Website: macys
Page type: payment
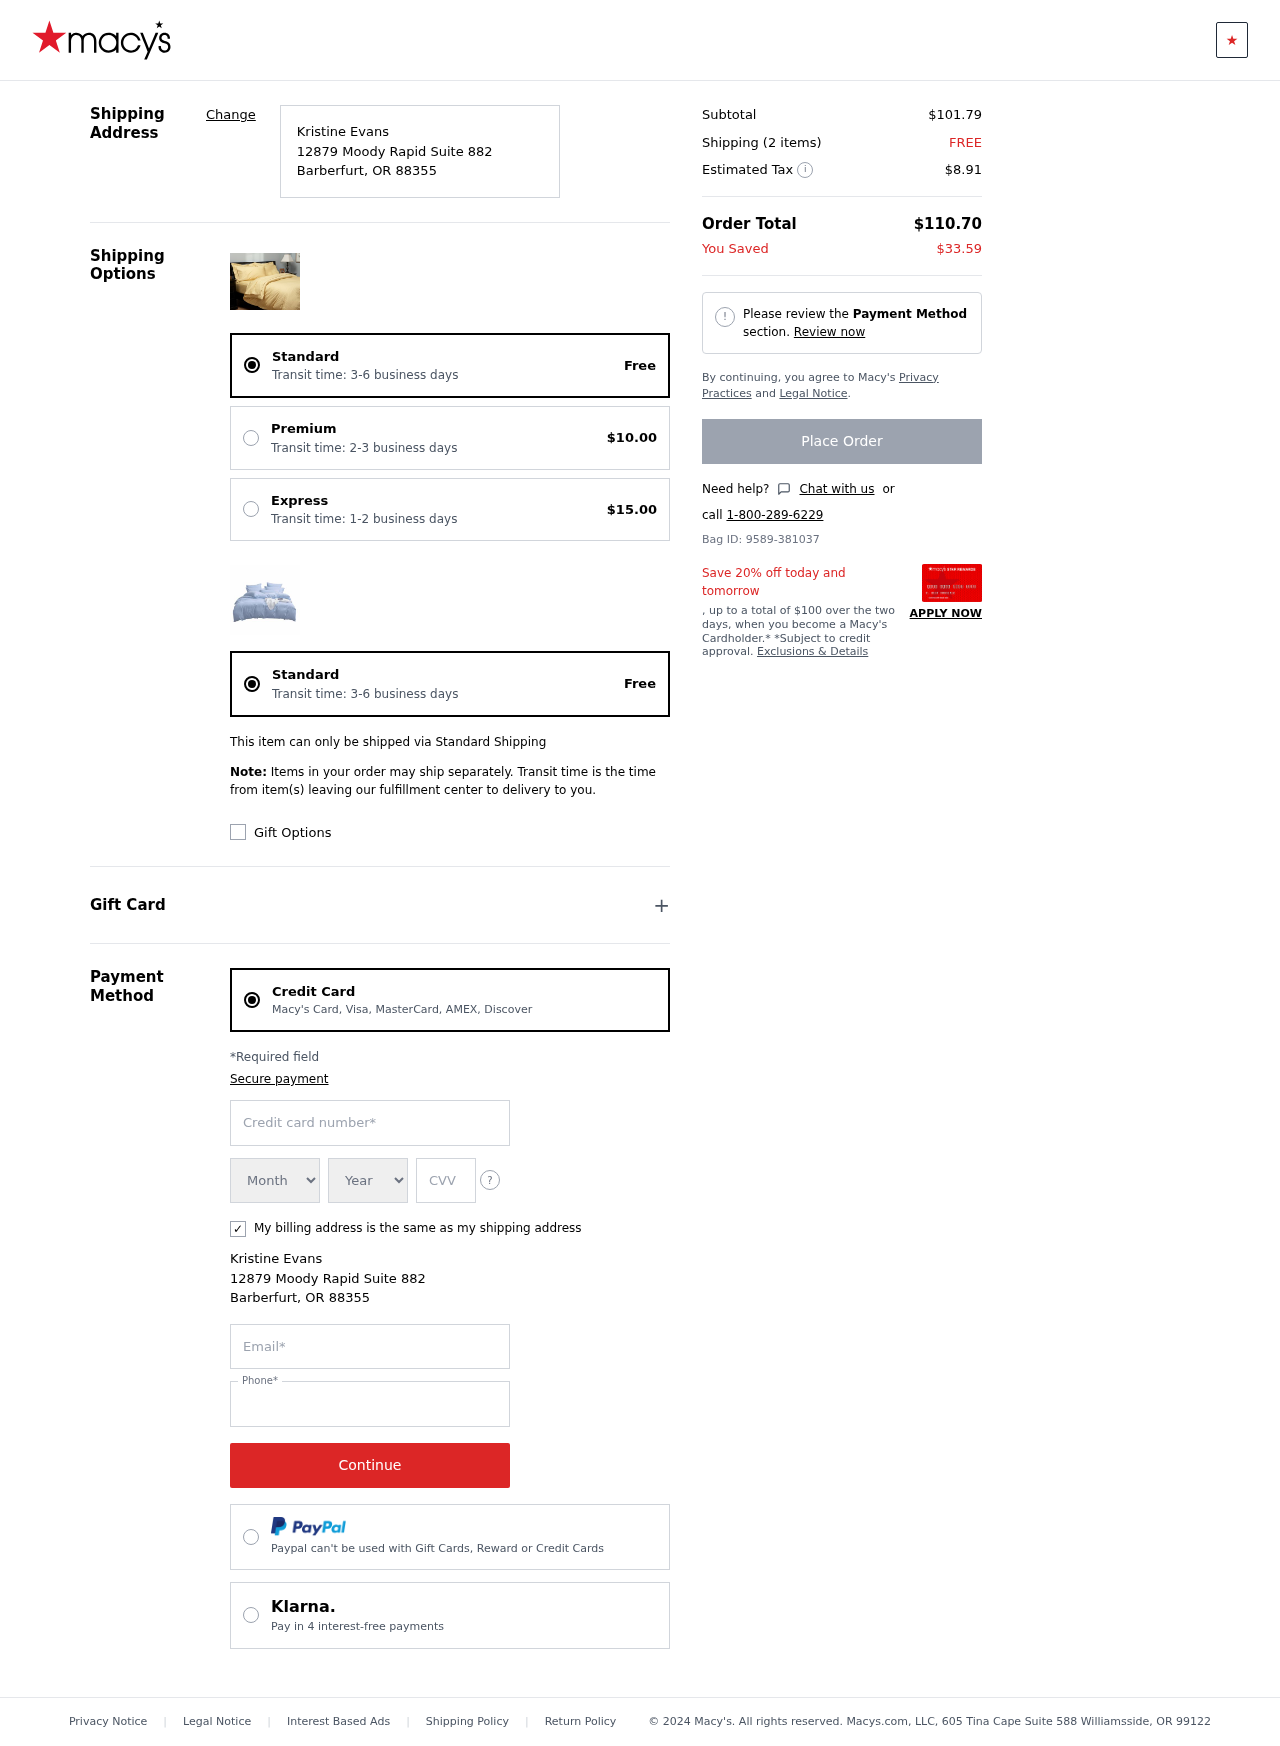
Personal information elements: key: PII_CARD_CVV
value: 2320
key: PII_CARD_EXPIRY_MONTH
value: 01
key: PII_CARD_EXPIRY_YEAR
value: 26
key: PII_CARD_NUMBER
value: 3488 0983 2210 103
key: PII_CITY
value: Barberfurt
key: PII_EMAIL
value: kristine_evans@hotmail.com
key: PII_FULLNAME
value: Kristine Evans
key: PII_PHONE
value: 2713472463
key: PII_POSTCODE
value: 88355
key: PII_STATE_ABBR
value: OR
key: PII_STREET
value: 12879 Moody Rapid Suite 882
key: PII_FULLNAME2
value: Kristine Evans
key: PII_CITY2
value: Barberfurt
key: PII_STATE_ABBR2
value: OR
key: PII_POSTCODE_FULL
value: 88355
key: PII_POSTCODE_NUMERIC
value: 88355
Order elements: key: ORDER_DELIVERY_DATE
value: Transit time: 3-6 business days
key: ORDER_SHIPPING_STANDARD
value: Free
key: ORDER_SHIPPING_PREMIUM
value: $10.00
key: ORDER_SHIPPING_EXPRESS
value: $15.00
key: ORDER_DELIVERY_DATE2
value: Transit time: 3-6 business days
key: ORDER_SHIPPING_STANDARD2
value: Free
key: ORDER_SUBTOTAL
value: $101.79
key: ORDER_NUM_ITEMS
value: Shipping (2 items)
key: ORDER_SHIPPING_COST
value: FREE
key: ORDER_TAX
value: $8.91
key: ORDER_TOTAL
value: $110.70
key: ORDER_SAVINGS
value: $33.59
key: ORDER_ID
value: Bag ID: 9589-381037